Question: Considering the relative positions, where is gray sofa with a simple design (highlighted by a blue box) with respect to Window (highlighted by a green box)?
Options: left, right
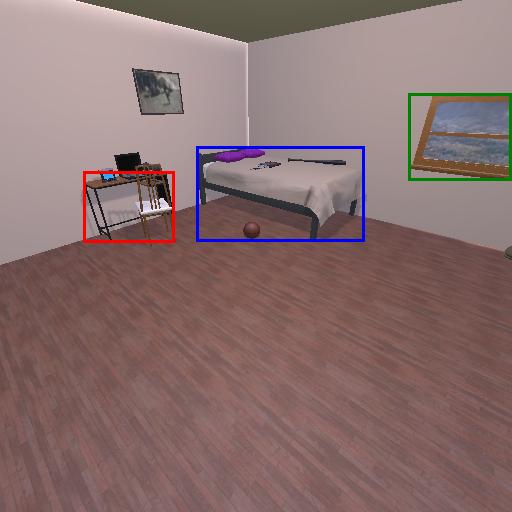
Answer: left